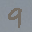
Label: 9